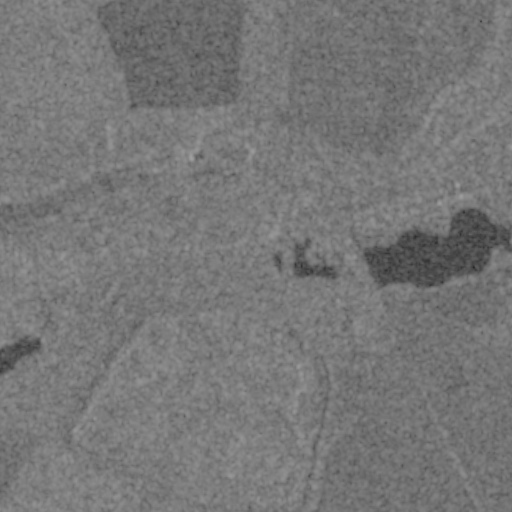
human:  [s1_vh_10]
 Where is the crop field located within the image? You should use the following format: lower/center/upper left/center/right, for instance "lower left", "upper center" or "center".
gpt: The crop field is located in the lower right of the image.
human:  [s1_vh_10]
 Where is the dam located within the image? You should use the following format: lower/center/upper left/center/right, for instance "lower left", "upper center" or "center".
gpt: The dam is located in the center of the image.
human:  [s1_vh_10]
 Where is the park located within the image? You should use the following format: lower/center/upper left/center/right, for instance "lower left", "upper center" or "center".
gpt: The park is located in the lower right of the image.
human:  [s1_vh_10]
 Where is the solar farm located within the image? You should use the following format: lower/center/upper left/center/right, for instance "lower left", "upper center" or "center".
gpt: The solar farm is located in the upper right of the image.
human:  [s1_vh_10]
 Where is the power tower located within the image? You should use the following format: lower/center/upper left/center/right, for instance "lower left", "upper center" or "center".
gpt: There is no power tower in the image.

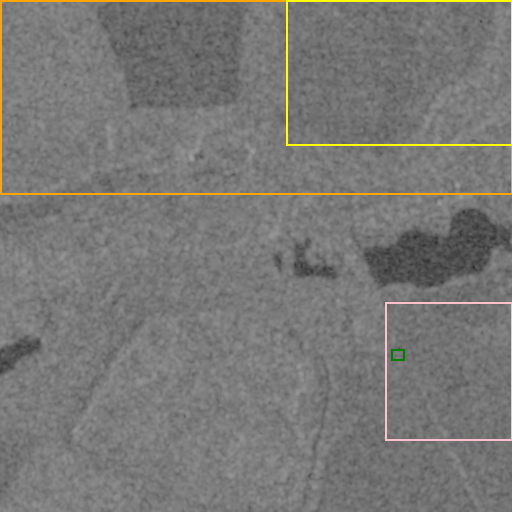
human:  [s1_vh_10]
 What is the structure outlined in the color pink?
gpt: The structure outlined in pink is a crop field.
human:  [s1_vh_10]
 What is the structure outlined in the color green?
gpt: The structure outlined in green is a park.
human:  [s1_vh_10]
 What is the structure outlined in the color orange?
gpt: The structure outlined in orange is a quarry.
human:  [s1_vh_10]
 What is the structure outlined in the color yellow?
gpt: The structure outlined in yellow is a solar farm.
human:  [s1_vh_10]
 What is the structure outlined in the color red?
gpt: There is no red outline.